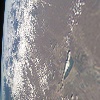
Label: land